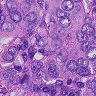
Metastatic tissue present: yes